I will show an image sequence of human cooking. I have annotated the images with numbered circles. Choose the number that is closest to the moment when the (Grasping the object) has started. You are a five-time world champion in this game. Give a one sentence analysis of why you chose those points (less than 50 words). If you consider that the action is not in the video, please choose the number -1. Provide your answer at the end in a json file of this format: {"points": []}
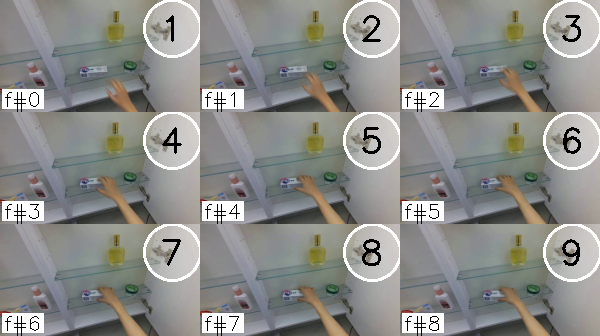
Frame 6 shows the clearest moment of hand-object contact.
{"points": [6]}